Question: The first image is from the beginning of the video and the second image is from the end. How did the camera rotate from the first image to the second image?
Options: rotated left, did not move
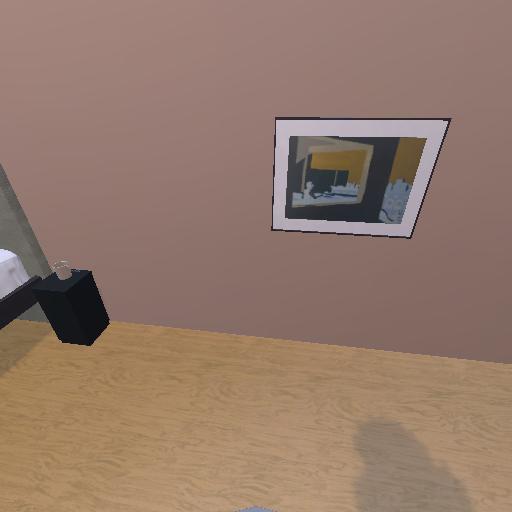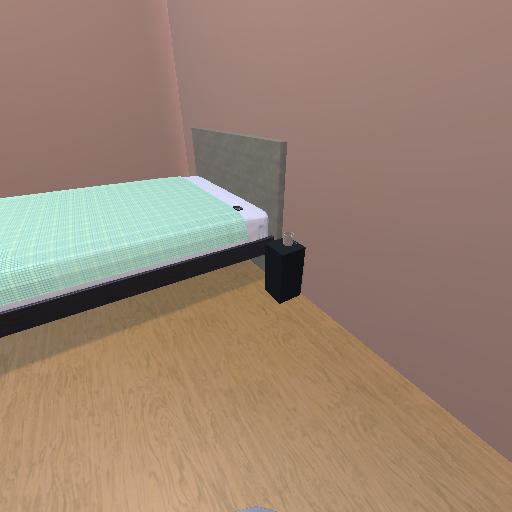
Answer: rotated left